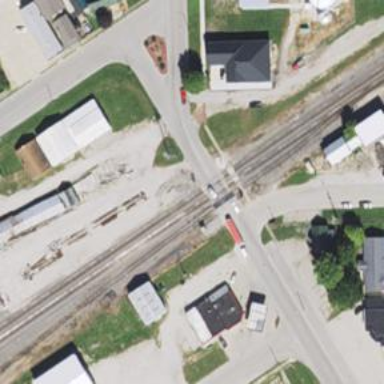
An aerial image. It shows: Railroad crossover.